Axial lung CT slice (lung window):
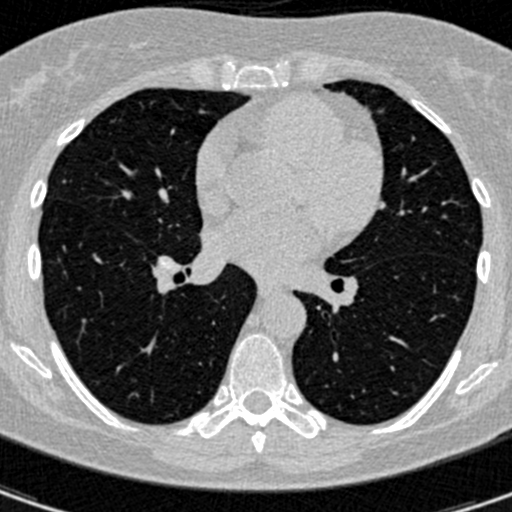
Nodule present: no